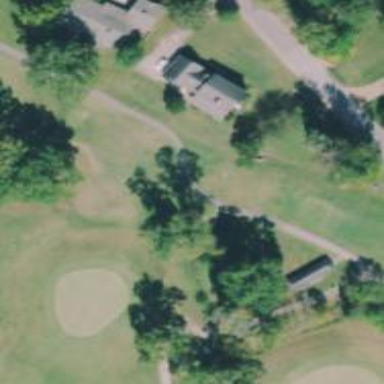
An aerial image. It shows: Service road with bridge used as golf cart path.